Aerial crown-view tile of a tropical tree (Barro Colorado Island, Panama), acquired 20240918:
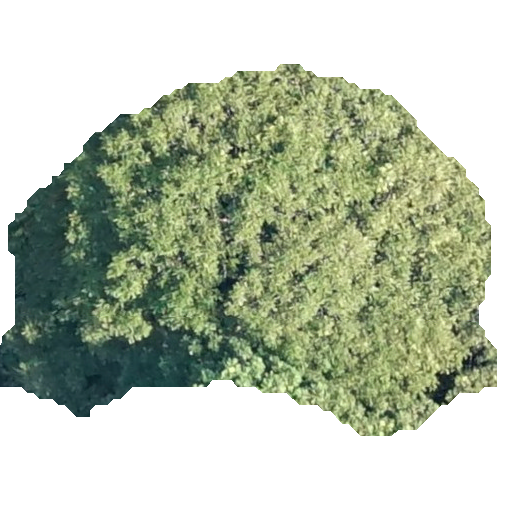
Species: Dipteryx oleifera
GBIF accepted scientific name: Dipteryx oleifera
Crown area: 212.222 m²